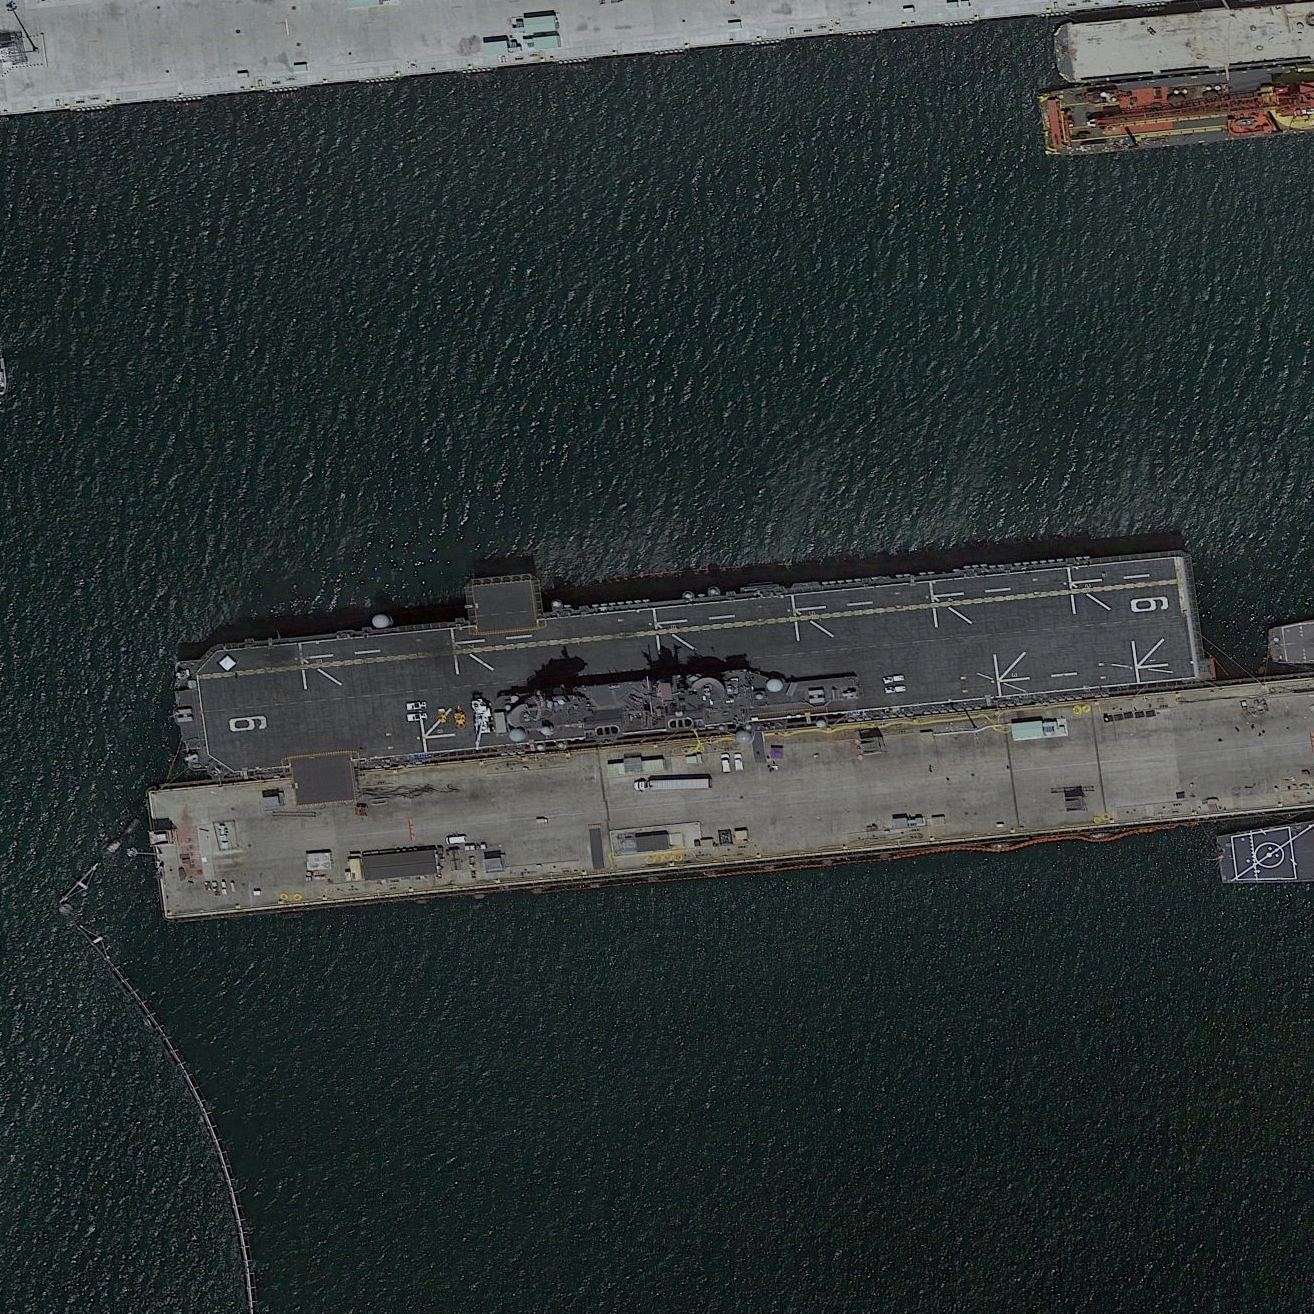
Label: assault